Question: I'm currently trying to draw some lines in C# with the Graphics class.
My problem is, that sometimes (mostly on the repainting on resizing the form) some parts of the lines are missing.
This is how it looks like then:

This is my code where I draw the lines:
'''
Graphics g = pnlGraph.CreateGraphics();
g.Clear(pnlGraph.BackColor);
Point p1 = new Point((mainNode.Left + (mainNode.Width / 2)), (mainNode.Top + (mainNode.Height / 2)));
Point p2 = new Point((pic.Left + (pic.Width / 2)), (pic.Top + (pic.Height / 2)));
g.DrawLine(new Pen(new SolidBrush(Color.Black), 2), p1, p2);
'''
This code draws some lines from a mainNode in the middle of my panel to some nodes around it.
I'm calling the function to paint the lines on:
Load,
Resize,
Visible state changed
I also tried it in Paint of the form and the panel which didn't work.
Is there any way to fix it or another way of painting these lines?
Thanks for any answer!
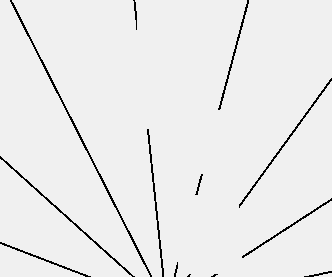
Answer: Since the answer of @HansPassant has also made some problems we fixed the problem in another way:
We created an Image and filled it with an rectangle of the size of the panel.
After that we draw the lines in the image and draw the image on the panel.
'''
Graphics g = pnlGraph.CreateGraphics();
Image img = new Bitmap(pnlGraph.Width, pnlGraph.Height);
Graphics gi = Graphics.FromImage(img);
gi.DrawRectangle(new Pen(new SolidBrush(pnlGraph.BackColor)), new Rectangle(0, 0, pnlGraph.Width, pnlGraph.Height));
// For every line:
gi.DrawLine(new Pen(new SolidBrush(Color.Black), 2), p1, p2);
// At the end:
g.DrawImage(img, 0, 0, img.Width, img.Height);
'''